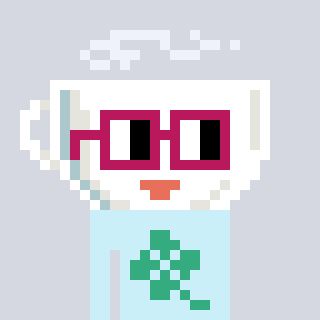
a pixel art character with square dark red glasses, a mug-shaped head and a cold-colored body on a cool background